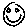
Label: smiley face